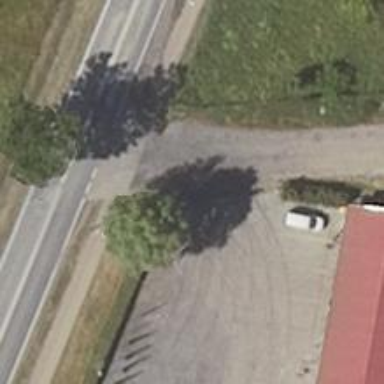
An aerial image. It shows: Paved driveway road for service purposes.